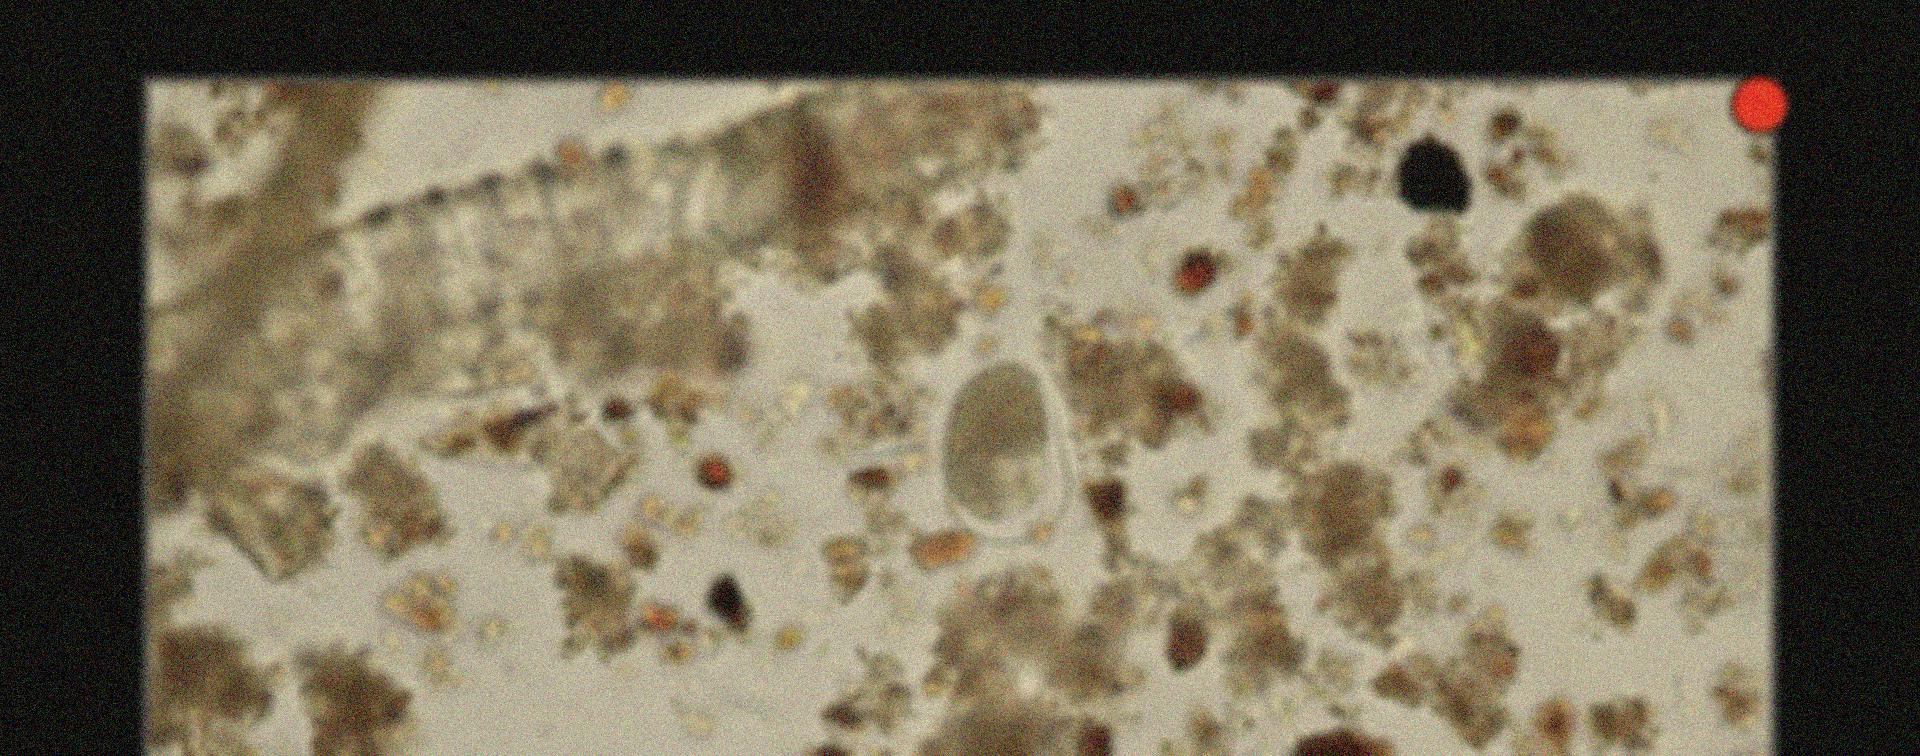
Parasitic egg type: Hookworm egg